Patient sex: M
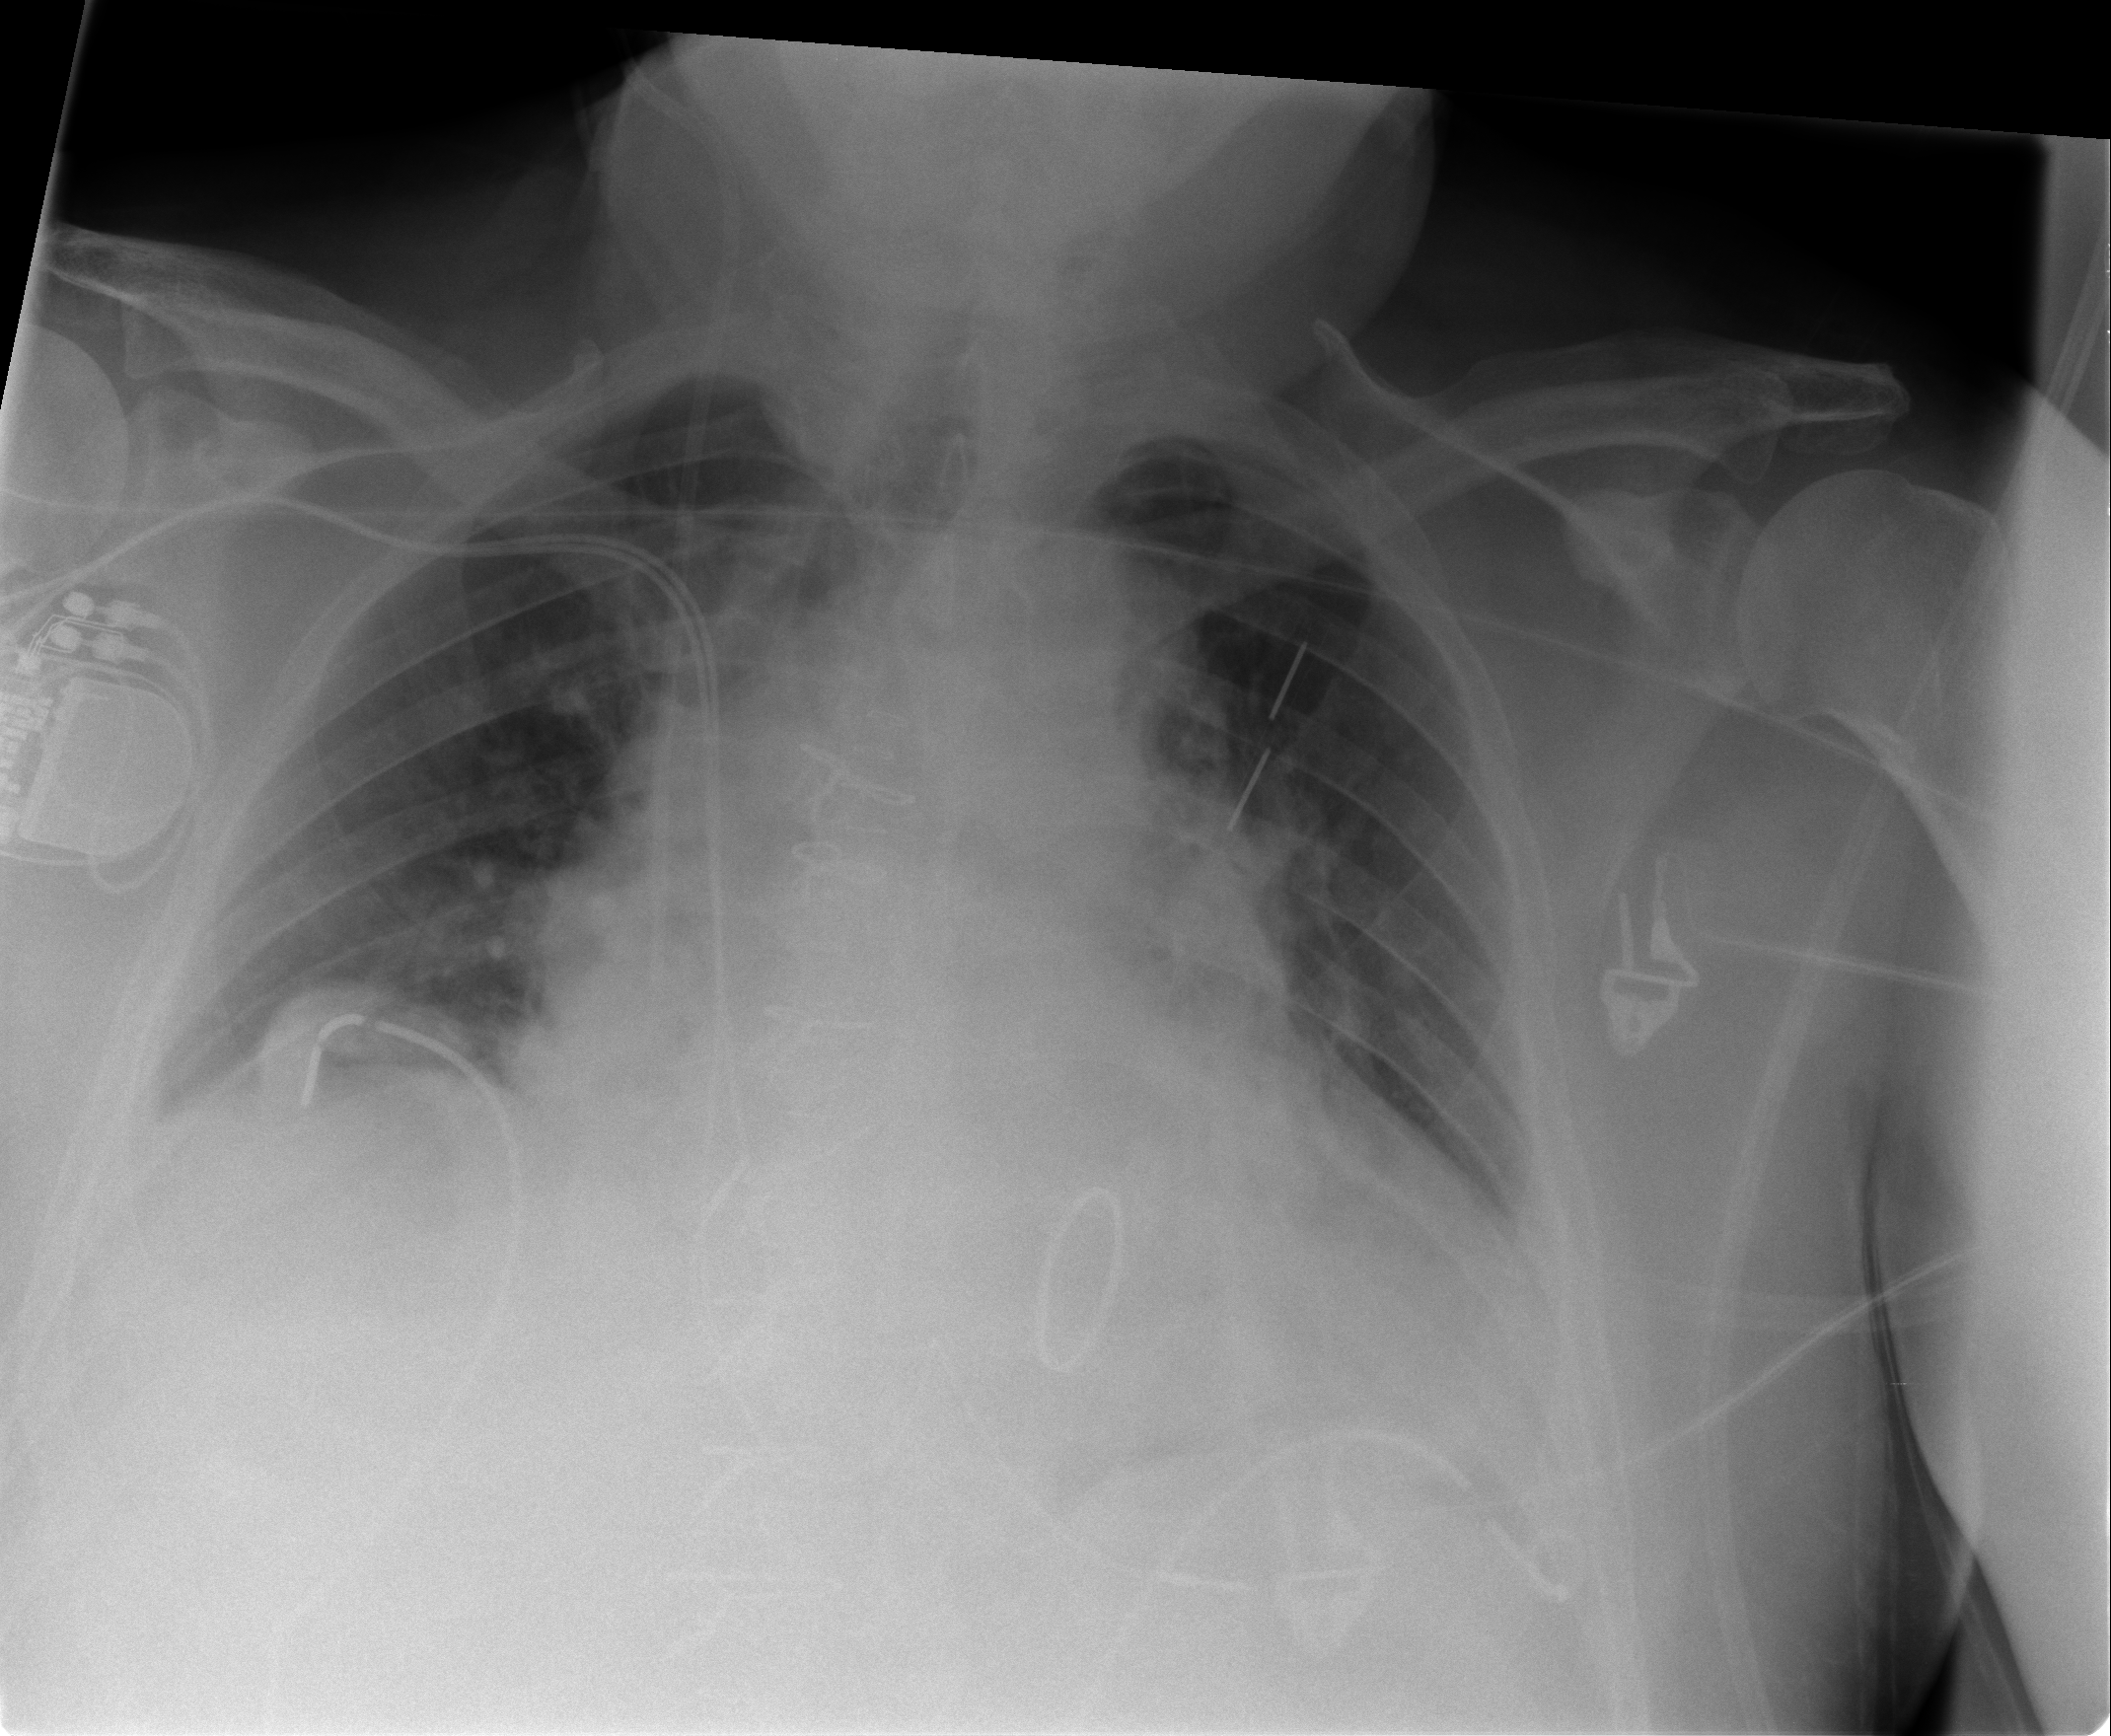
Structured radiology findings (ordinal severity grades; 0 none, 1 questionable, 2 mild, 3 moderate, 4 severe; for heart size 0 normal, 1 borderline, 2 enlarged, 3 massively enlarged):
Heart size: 3
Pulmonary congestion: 2
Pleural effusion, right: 1
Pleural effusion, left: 1
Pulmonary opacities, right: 0
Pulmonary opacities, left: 0
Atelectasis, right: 2
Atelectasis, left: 2